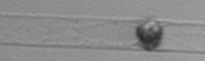
Label: Dactyliosolen_blavyanus